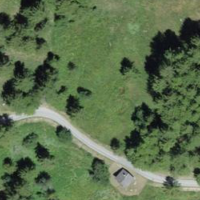
EUNIS habitat code: 45
Species observed at this site:
Aporia crataegi
Dactylorhiza majalis
Melanargia galathea
Erebia alberganus
Stauroderus scalaris
Nucifraga caryocatactes
Falco tinnunculus